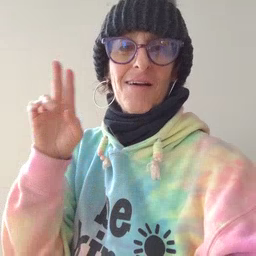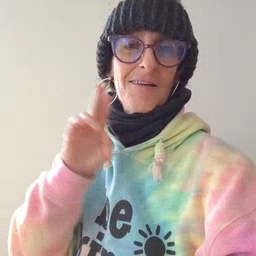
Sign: uncle